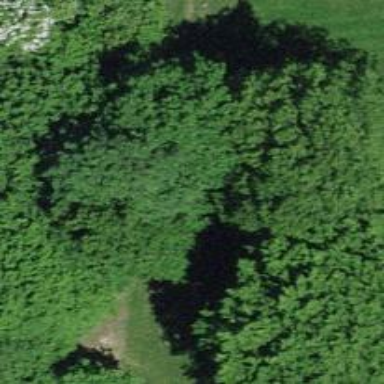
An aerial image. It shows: Single tag "natural: tree."